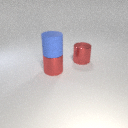
large red metal cylinder below large blue rubber cylinder